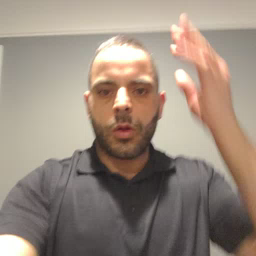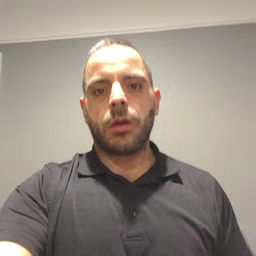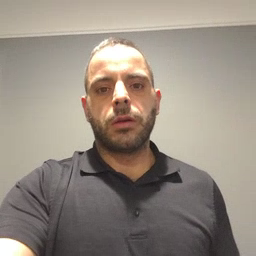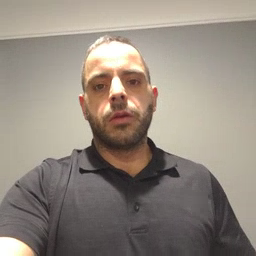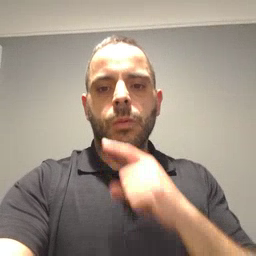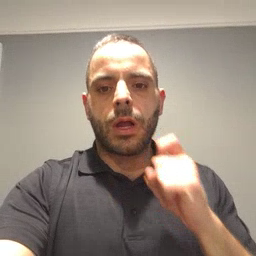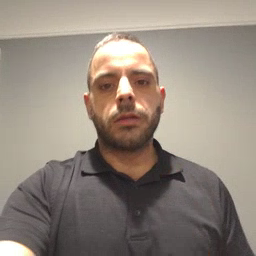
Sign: dry